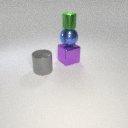
large purple metal cube below large blue metal sphere